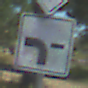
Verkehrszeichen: VerlaufVorfahrtsstrasse6
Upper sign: Vorfahrtsstrasse
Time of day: Midday
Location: Outdoor (Special)
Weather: PartlyCloudy
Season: NotSpecified
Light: Natural